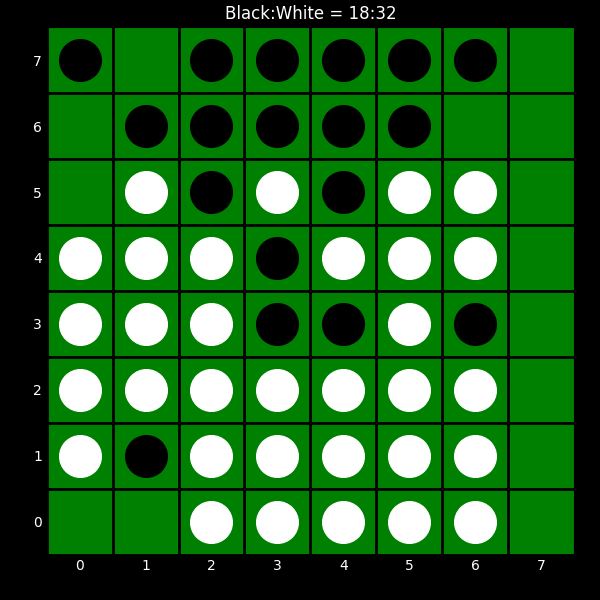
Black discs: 18
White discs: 32